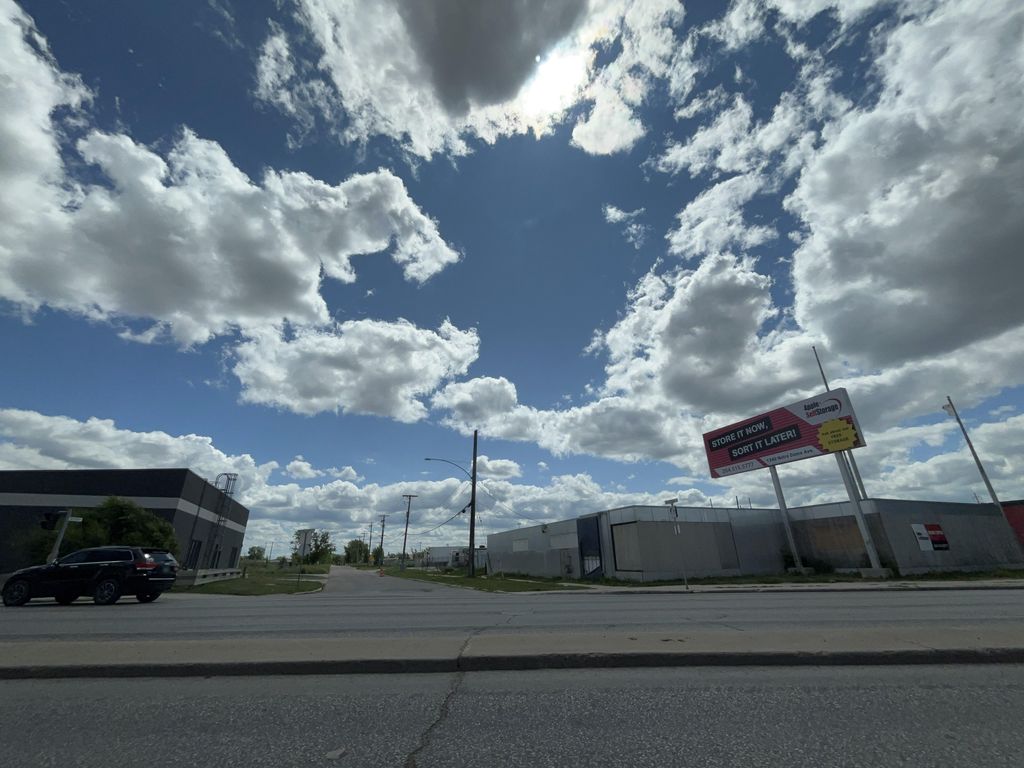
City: winnipeg